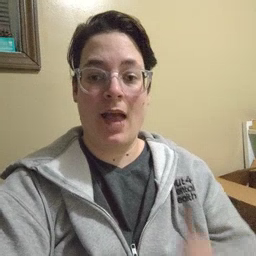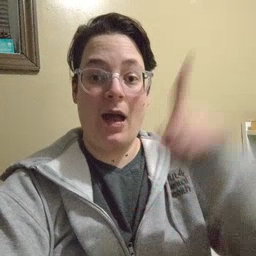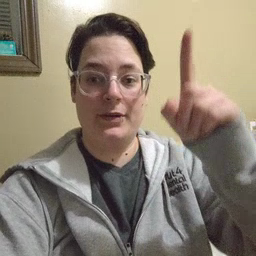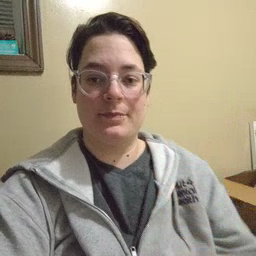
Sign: up